Question: I have a list view which uses a custom ArrayAdapter. The items of the ListView are RelativeLayouts. The "Light" views which are stored in "lightsOnThisTrack" list of a "Track" object are added afterward to its corresponding RelativeLayouts.
The thing is that if I add more items to the ListView, the views that were previously added to the relativeLayouts start to repeat on the newly added items. On the other hand, the TextView "trackText" is not being repeated, as can be seen in the example. As I've read on other posts, I know that it's a problem related to the way the ViewHolder pattern is implemented, but I cannot spot where the problem is.

'''
public class TrackListAdapter extends ArrayAdapter<Track> {
private static final String TAG = "TrackListAdapter";
private LayoutInflater layoutInflater;
public ArrayList<Track> trackArrayList;
Context mContext;
RelativeLayout relativeLayout;
public TrackListAdapter(Context context, ArrayList<Track> trackArrayList) {
super(context, 0, trackArrayList);
layoutInflater = (LayoutInflater) context.getSystemService(Context.LAYOUT_INFLATER_SERVICE);
this.mContext = context;
this.trackArrayList = trackArrayList;
}
@Override
public View getView(final int position, View convertView, ViewGroup parent) {
View rowView = convertView;
ViewHolder viewHolder;
if (rowView == null) {
rowView = layoutInflater.inflate(R.layout.track_list_item, null);
viewHolder = new ViewHolder();
viewHolder.relativeLayout = (RelativeLayout) rowView.findViewById(R.id.relativeLayout);
viewHolder.trackText = new TextView(mContext);
viewHolder.trackText.setTextColor(Color.GRAY);
viewHolder.trackText.setX(100);
viewHolder.trackText.setY(20);
viewHolder.trackText.setTextSize(18);
viewHolder.relativeLayout.addView(viewHolder.trackText);
rowView.setTag(viewHolder);
} else {
viewHolder = (ViewHolder) rowView.getTag();
}
viewHolder.track = trackArrayList.get(position);
if (viewHolder.track.getName() == null)
viewHolder.trackText.setText(" NUMBER " + position);
else
viewHolder.trackText.setText(viewHolder.track.getName());
for (int i = 0; i < viewHolder.track.getNumberOfLights(); i++) {
Light light = viewHolder.track.lightsOnThisTrackList.get(i);
if (light.getParent() != null) {
if (!light.getParent().equals(viewHolder.relativeLayout)) {
ViewGroup viewGroup = (ViewGroup) light.getParent();
if (viewGroup != null) viewGroup.removeView(light);
viewHolder.relativeLayout.addView(light);
}
} else {
viewHolder.relativeLayout.addView(light);
}
}
notifyDataSetInvalidated();
notifyDataSetChanged();
return rowView;
}
public static class ViewHolder {
Track track;
TextView trackText;
RelativeLayout relativeLayout;
}
public View getViewByPosition(int pos, ListView listView) {
final int firstListItemPosition = listView.getFirstVisiblePosition();
final int lastListItemPosition = firstListItemPosition + listView.getChildCount() - 1;
if (pos < firstListItemPosition || pos > lastListItemPosition) {
return listView.getAdapter().getView(pos, null, listView);
} else {
final int childIndex = pos - firstListItemPosition;
return listView.getChildAt(childIndex);
}
}
}
'''
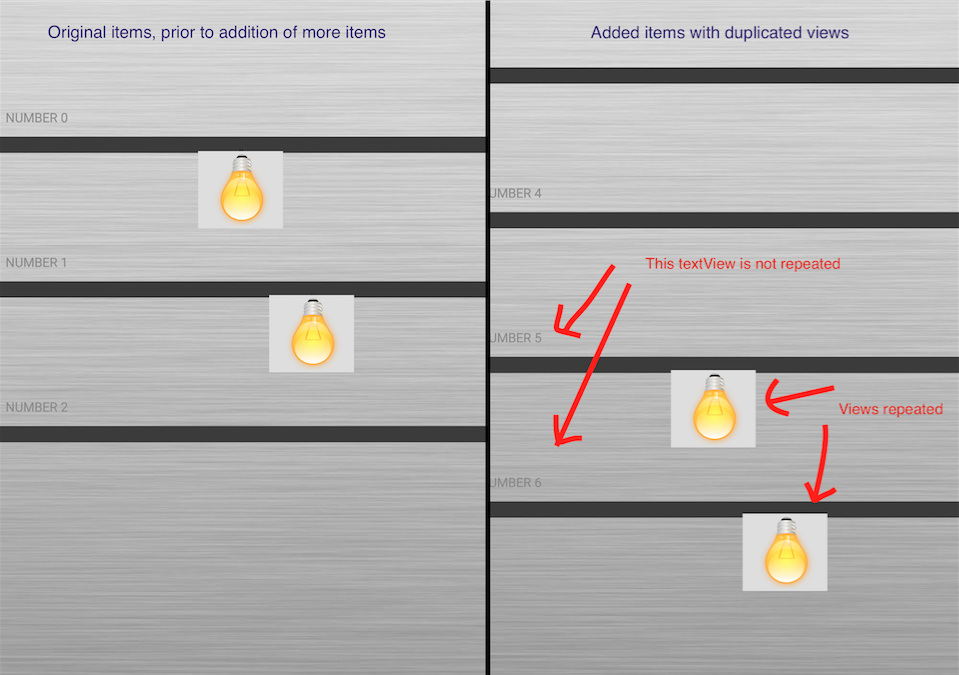
Answer: The problem is not the ViewHolder. The problem is that you are not taking into account what happens when your view is recycled.
Suppose for position '0' you add two 'Light's to the 'Relativelayout'. Then the user scrolls and the view gets recycled to another position (let's say position '10'). The 'RelativeLayout' you are given already has two 'Light's in it before you do anything.
You either need to remove all the previous 'Light's first, or you need to be able to re-use ones that are there (and still you might have to remove some in case the row you're creating has fewer 'Light's than are already present).
The 'TextView' is not repeated because you are not creating a 'TextView' every time the view is recycled; you are only creating it when a new row is being inflated.
---
A few other suggestions:
- 'notifyDataSetInvalidated()''notifyDataSetChanged()''getView()'- 'View''Light''View'- 'View''getView()''View''getView()'